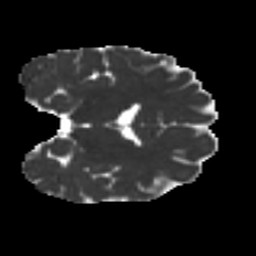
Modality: MD
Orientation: coronal
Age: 24
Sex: male
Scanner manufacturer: ge
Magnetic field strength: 3 T
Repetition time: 7.8 s
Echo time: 0.0606 s